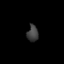
Tissue: skin
Cell type: T cells
Senescence score: 0.6821
Nuclear area (px): 177
Mean DAPI intensity: 63.073